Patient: sex M, age 31
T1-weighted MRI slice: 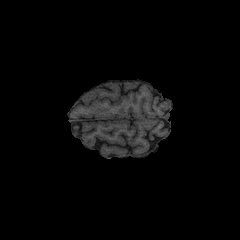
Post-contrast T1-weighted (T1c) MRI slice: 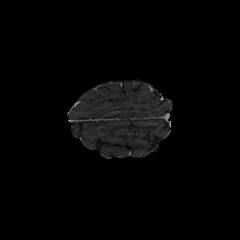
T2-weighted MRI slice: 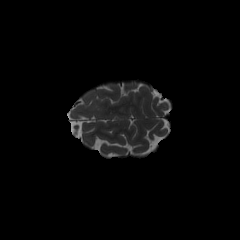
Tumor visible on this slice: no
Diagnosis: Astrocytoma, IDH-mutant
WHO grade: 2